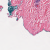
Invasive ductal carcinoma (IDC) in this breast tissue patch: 0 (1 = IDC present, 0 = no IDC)